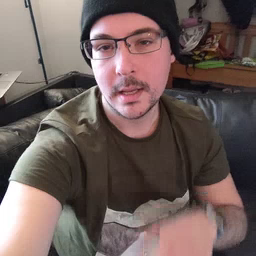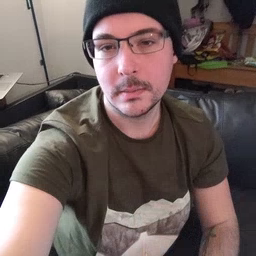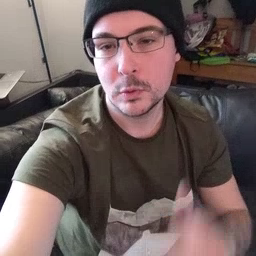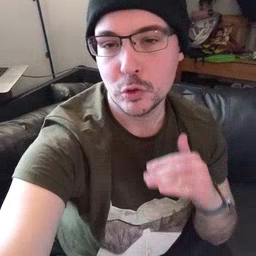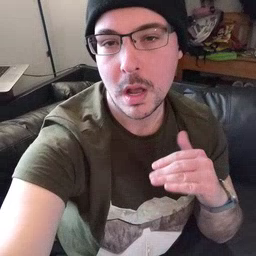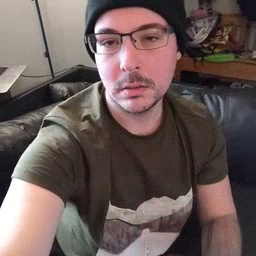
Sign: child